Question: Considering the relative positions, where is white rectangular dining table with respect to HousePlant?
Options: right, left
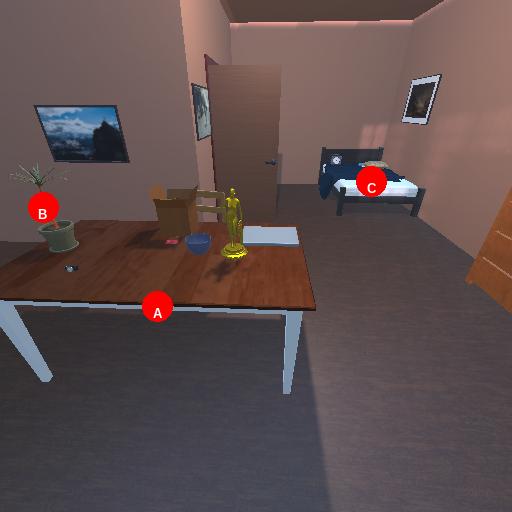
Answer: right